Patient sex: M
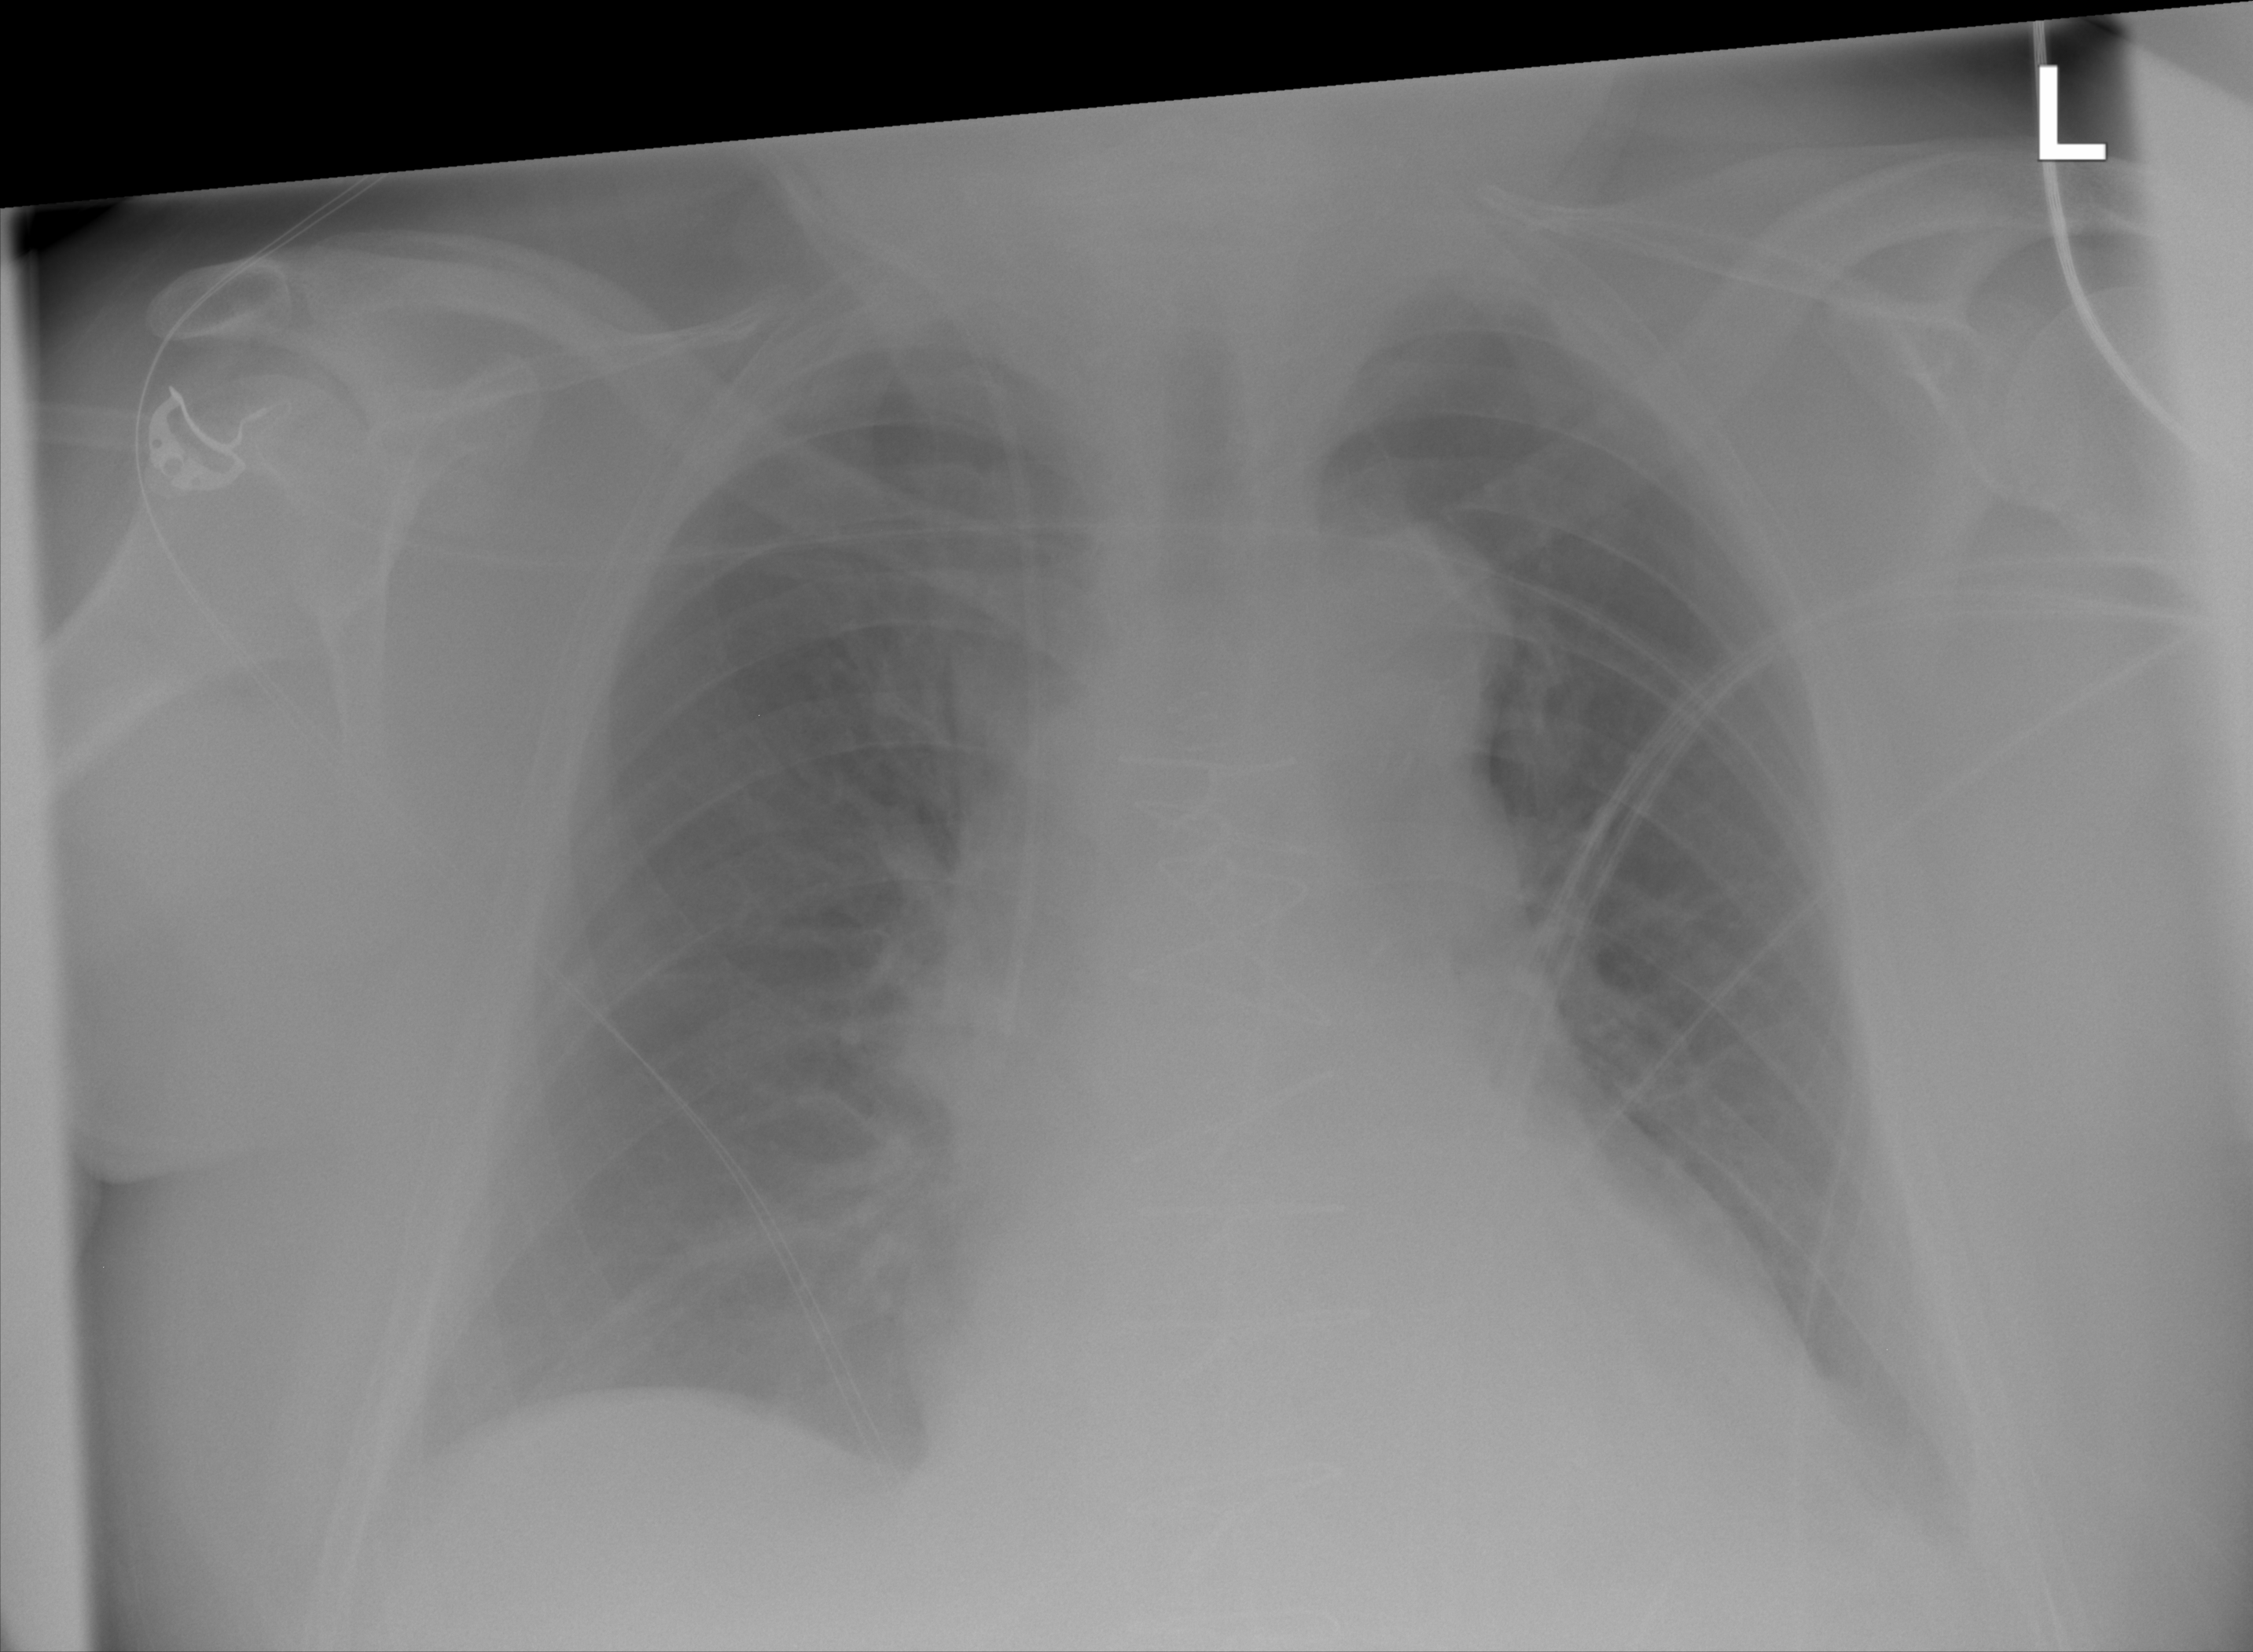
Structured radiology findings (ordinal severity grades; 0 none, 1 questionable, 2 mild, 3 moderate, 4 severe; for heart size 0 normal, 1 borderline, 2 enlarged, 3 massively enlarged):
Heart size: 1
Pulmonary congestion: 0
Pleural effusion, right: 1
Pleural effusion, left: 1
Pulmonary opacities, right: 0
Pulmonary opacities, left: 0
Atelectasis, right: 0
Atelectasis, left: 2